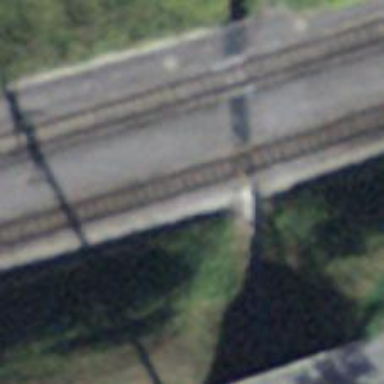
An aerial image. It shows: Narrow-gauge railway bridge with electrified contact lines over single track.